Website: apple
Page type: billing-address
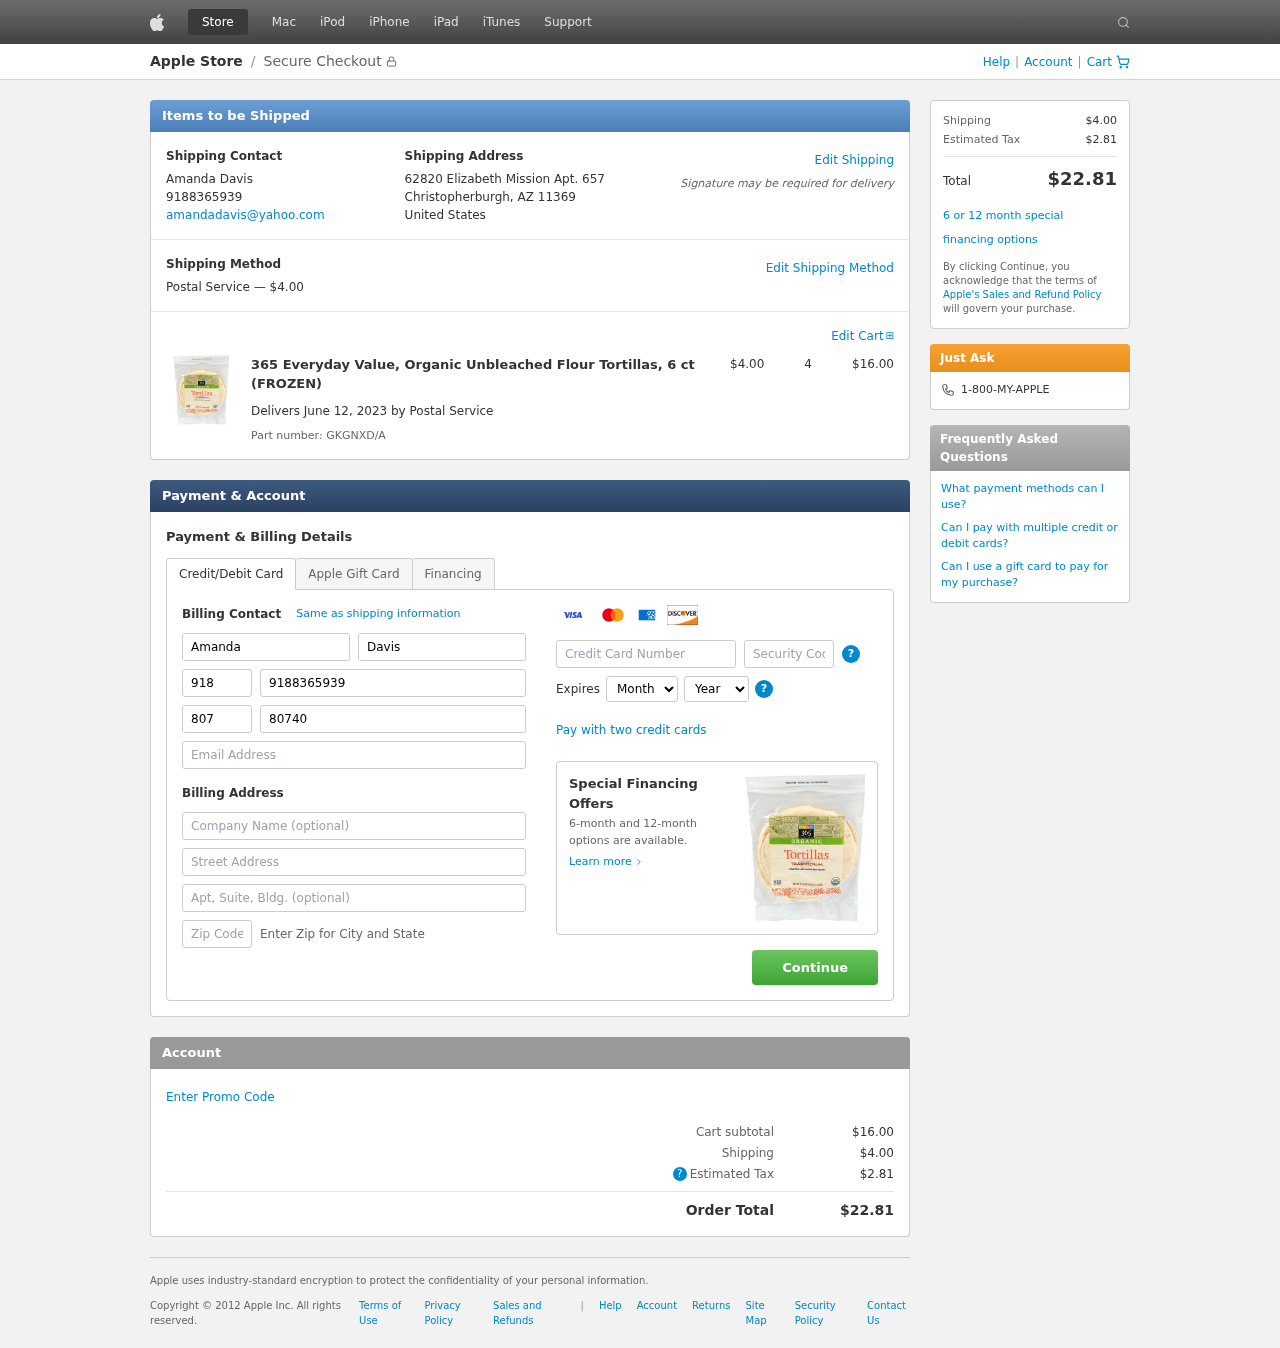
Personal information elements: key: PII_CARD_CVV
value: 733
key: PII_CARD_EXPIRY_MONTH
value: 04
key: PII_CARD_EXPIRY_YEAR
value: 29
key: PII_CARD_NUMBER
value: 4831 9753 0058 1022
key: PII_CITY_STATE_ZIP
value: Christopherburgh, AZ 11369
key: PII_COMPANY
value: Hanson LLC
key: PII_COUNTRY
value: United States
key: PII_EMAIL
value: amandadavis@yahoo.com
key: PII_FIRSTNAME
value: Amanda
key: PII_FULLNAME
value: Amanda Davis
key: PII_LASTNAME
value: Davis
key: PII_PHONE
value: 9188365939
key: PII_PHONE_ALT
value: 8074040162
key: PII_PHONE_ALT_AREA
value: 807
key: PII_PHONE_AREA
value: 918
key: PII_POSTCODE2
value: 01039
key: PII_STREET
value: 62820 Elizabeth Mission Apt. 657
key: PII_STREET2
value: Suite 392
Product elements: key: PRODUCT1_NAME
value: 365 Everyday Value, Organic Unbleached Flour Tortillas, 6 ct (FROZEN)
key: PRODUCT1_PRICE
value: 4
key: PRODUCT1_QUANTITY
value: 4
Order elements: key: ORDER_SHIPPING_COST
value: $4.00
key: ORDER_SUBTOTAL
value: $16.00
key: ORDER_DELIVERY_DATE
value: June 12, 2023
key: ORDER_PART_NUMBER
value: GKGNXD/A
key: ORDER_TAX
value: $2.81
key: ORDER_TOTAL
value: $22.81